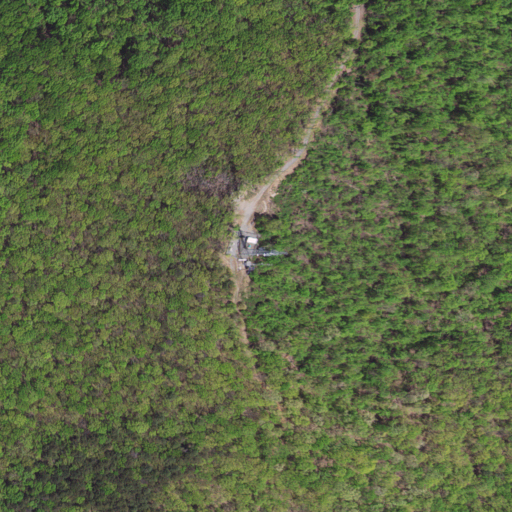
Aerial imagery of mountain in Virginia named Toms Knob containing deciduous forest, mixed forest, and evergreen forest